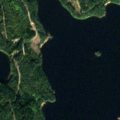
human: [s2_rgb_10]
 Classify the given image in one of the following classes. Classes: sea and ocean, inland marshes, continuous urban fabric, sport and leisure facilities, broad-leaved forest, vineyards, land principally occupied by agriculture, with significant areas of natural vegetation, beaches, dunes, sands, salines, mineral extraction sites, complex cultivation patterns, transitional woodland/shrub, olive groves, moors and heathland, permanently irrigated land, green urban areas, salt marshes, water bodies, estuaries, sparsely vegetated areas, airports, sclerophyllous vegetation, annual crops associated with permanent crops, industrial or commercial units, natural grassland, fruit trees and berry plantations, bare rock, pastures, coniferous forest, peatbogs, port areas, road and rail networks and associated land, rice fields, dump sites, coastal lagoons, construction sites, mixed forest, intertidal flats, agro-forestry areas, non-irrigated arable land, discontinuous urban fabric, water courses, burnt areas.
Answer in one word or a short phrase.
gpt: coniferous forest, water bodies